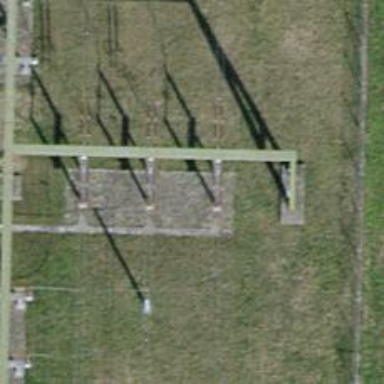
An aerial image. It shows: Power line carrying busbar.